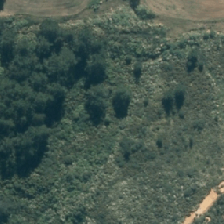
Land cover: broadleaved_indigenous_hardwood